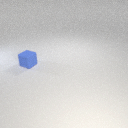
small blue rubber cube